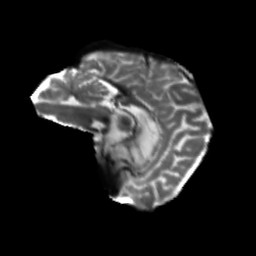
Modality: T2w
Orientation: sagittal
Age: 46
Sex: male
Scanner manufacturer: siemens
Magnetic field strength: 3 T
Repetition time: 5.47 s
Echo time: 0.0854 s